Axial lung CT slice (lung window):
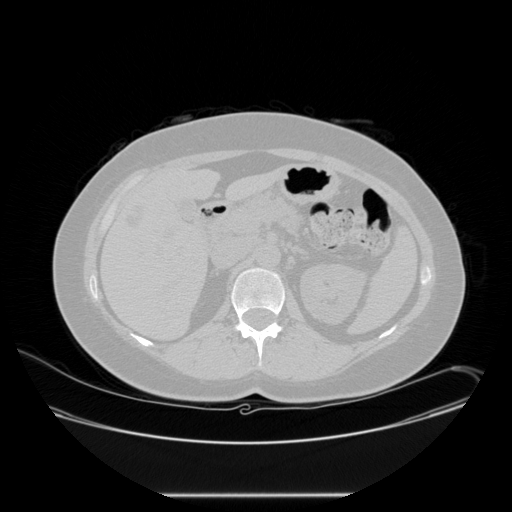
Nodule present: no